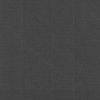
Label: dusty